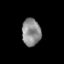
Tissue: prostate
Cell type: Epithelial cells
Senescence score: 0.3026
Nuclear area (px): 504
Mean DAPI intensity: 138.885